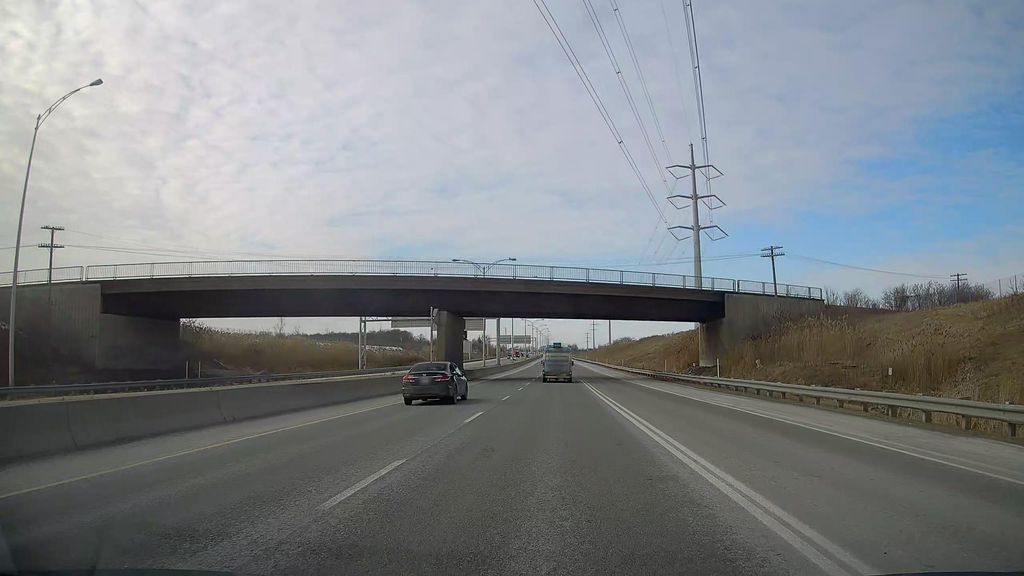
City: montreal